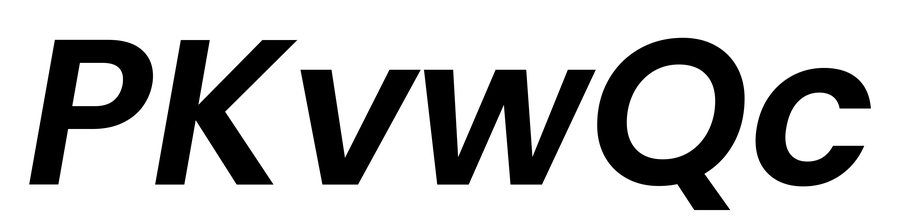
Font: Poppins-SemiBoldItalic